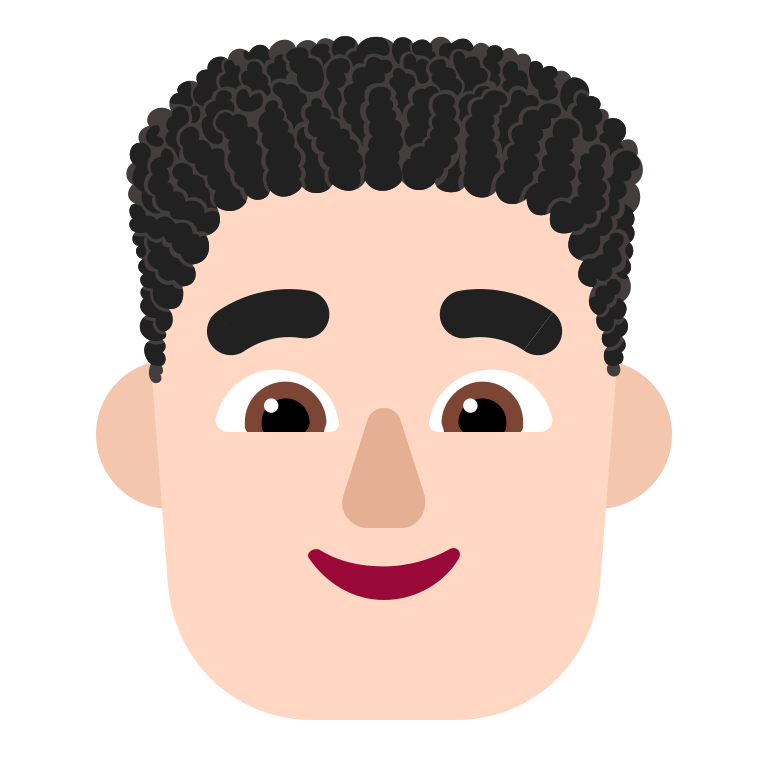
man curly hair flat light